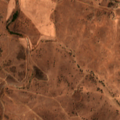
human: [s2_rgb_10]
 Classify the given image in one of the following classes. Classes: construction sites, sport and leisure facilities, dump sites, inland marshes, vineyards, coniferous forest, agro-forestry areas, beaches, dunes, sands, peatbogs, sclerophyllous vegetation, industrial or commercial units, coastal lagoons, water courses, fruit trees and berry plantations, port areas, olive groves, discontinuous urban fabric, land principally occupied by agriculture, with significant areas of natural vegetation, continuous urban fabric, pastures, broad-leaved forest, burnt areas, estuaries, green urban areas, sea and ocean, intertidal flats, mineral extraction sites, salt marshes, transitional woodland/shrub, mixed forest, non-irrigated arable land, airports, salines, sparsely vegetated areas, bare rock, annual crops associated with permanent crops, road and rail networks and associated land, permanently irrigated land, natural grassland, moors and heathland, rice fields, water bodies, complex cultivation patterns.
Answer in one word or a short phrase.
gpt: non-irrigated arable land, olive groves, pastures, agro-forestry areas